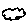
Label: cloud